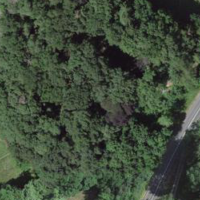
EUNIS habitat code: 41
Species observed at this site:
Erythronium dens-canis